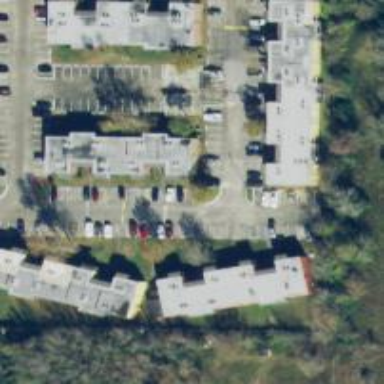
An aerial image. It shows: Parking space is available.